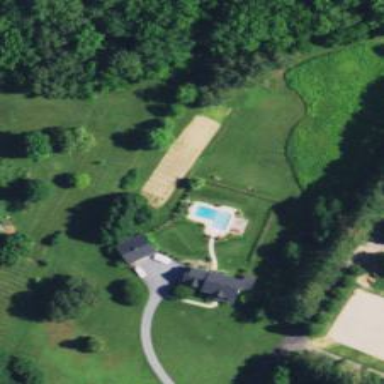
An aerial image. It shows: Swimming pool located in leisure land.